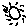
Label: sun